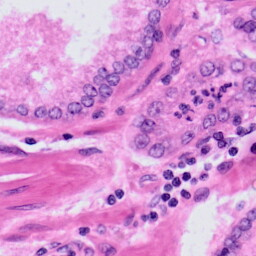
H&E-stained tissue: Prostate